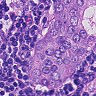
Metastatic tissue present: yes